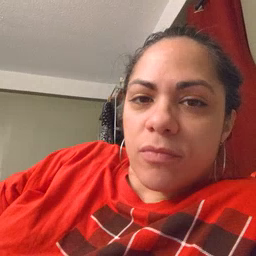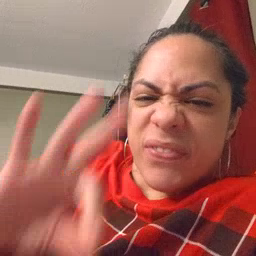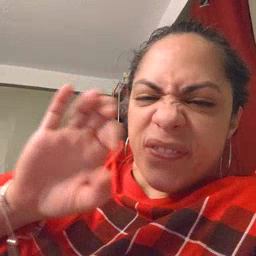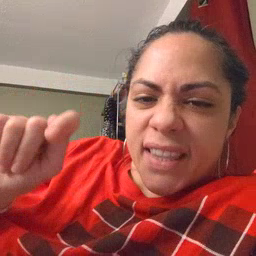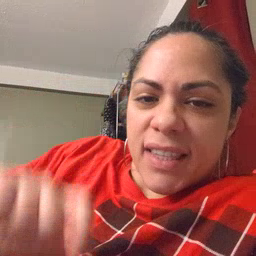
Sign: feet